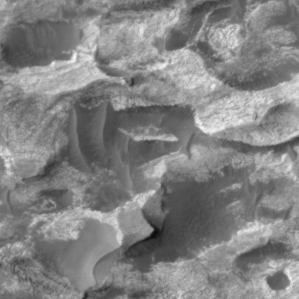
Label: non_frost